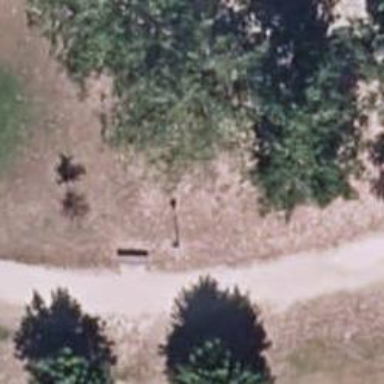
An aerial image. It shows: Bench.